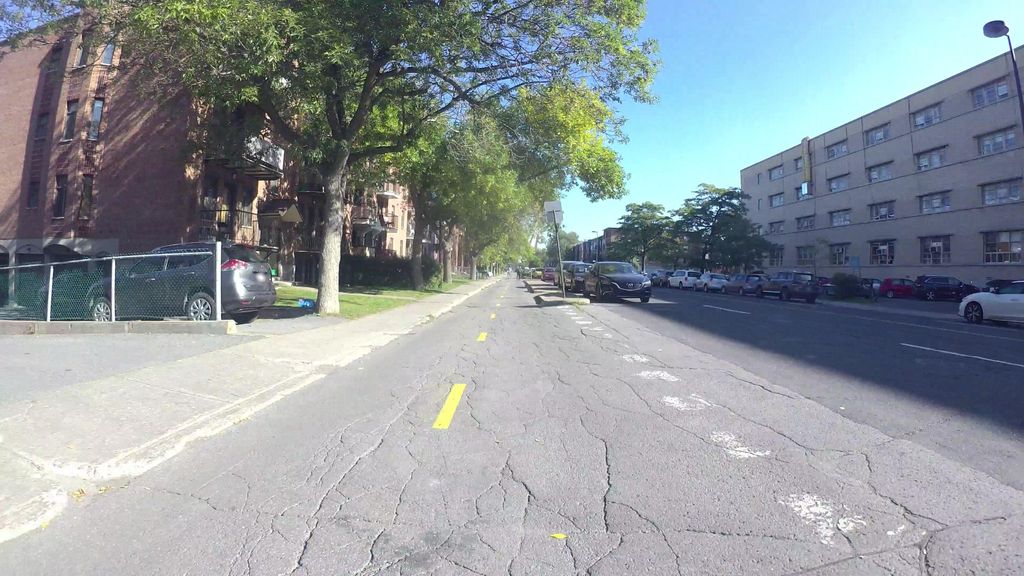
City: montreal